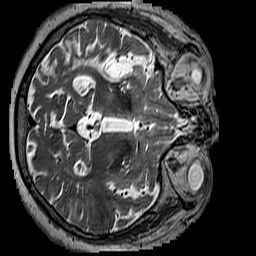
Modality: T2w
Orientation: axial
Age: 60
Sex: male
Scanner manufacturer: siemens
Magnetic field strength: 3 T
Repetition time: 3.2 s
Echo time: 0.212 s